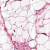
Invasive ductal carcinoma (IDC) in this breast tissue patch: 0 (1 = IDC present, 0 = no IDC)